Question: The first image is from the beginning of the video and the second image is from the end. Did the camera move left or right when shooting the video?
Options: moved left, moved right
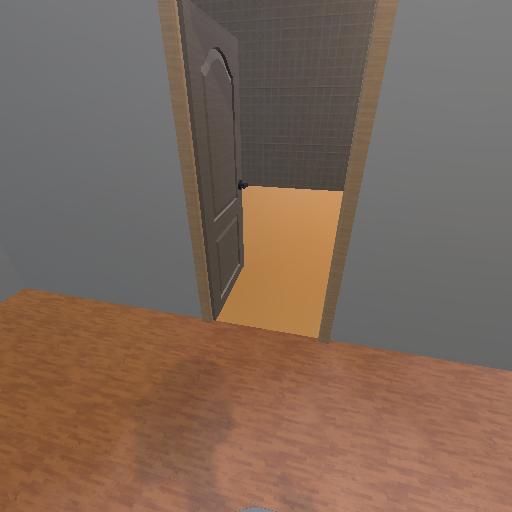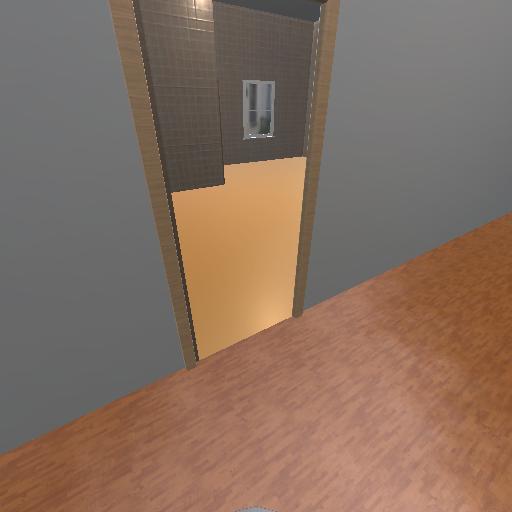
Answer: moved left